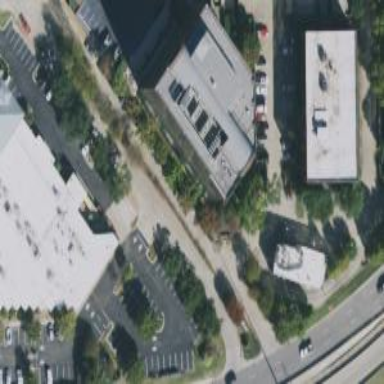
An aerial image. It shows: Office building.